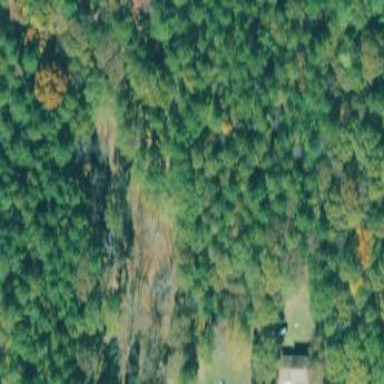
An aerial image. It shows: Beautiful woodland area.